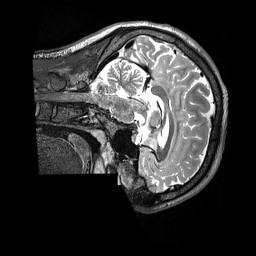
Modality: T2w
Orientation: sagittal
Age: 21
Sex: male
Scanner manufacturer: siemens
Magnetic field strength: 3 T
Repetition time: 3.2 s
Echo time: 0.564 s